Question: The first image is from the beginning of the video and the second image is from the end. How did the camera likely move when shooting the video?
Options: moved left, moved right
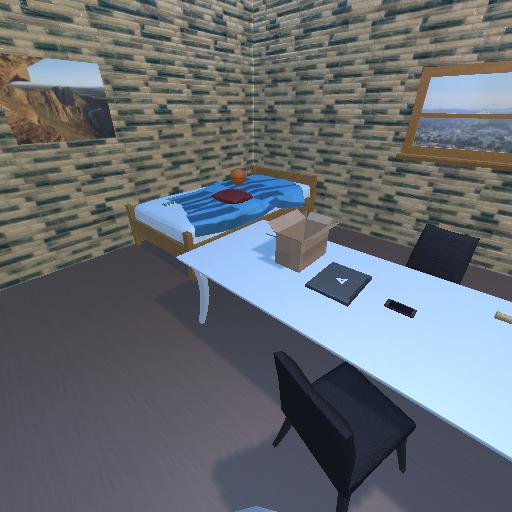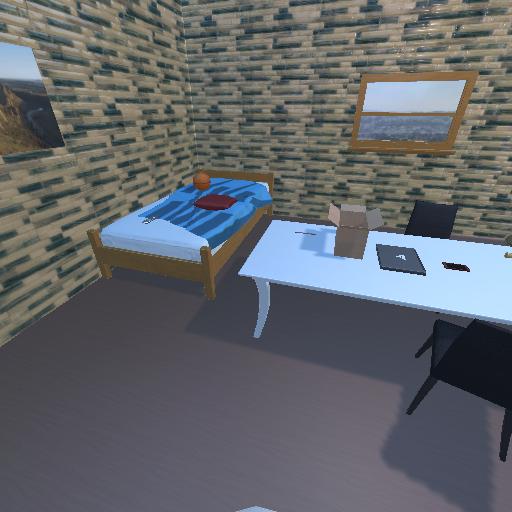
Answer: moved left